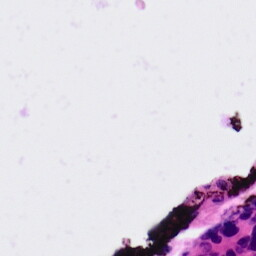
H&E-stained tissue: Ovarian